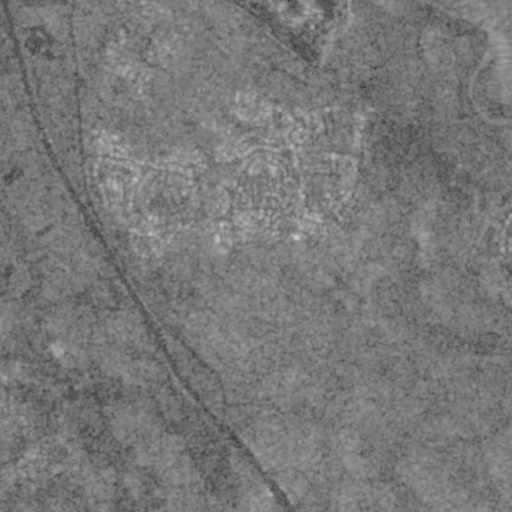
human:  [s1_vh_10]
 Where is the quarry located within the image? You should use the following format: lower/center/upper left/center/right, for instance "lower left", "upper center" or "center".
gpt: The quarry is located in the upper of the image.
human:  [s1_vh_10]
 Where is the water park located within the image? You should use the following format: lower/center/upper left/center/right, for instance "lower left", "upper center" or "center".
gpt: The water park is located in the upper left of the image.
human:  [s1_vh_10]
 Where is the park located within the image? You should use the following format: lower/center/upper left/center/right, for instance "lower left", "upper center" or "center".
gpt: There is no park in the image.

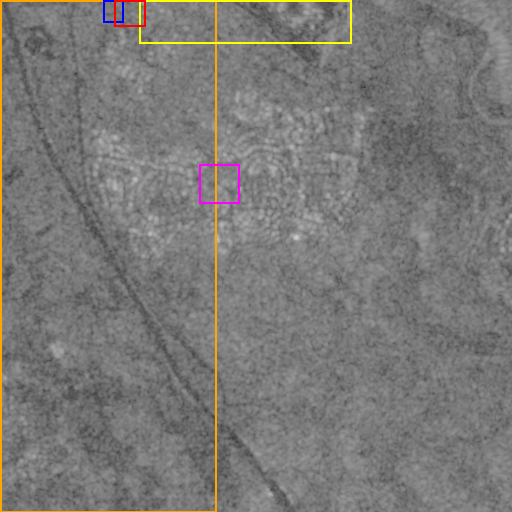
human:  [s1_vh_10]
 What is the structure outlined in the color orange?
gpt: The structure outlined in orange is a crop field.
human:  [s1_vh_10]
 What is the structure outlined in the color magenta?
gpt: The structure outlined in magenta is a park.
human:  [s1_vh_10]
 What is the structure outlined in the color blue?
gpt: The structure outlined in blue is a parking lot.
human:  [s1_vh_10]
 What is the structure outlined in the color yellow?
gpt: The structure outlined in yellow is a quarry.
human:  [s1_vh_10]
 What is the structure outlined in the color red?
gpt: The structure outlined in red is a water park.
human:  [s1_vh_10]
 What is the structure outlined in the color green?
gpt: There is no green outline.